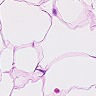
Metastatic tissue present: no